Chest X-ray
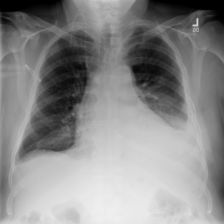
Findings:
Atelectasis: positive
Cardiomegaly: negative
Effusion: negative
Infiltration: negative
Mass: negative
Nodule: negative
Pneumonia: negative
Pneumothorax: negative
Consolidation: negative
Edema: negative
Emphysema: negative
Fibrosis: negative
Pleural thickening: negative
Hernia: negative